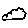
Label: cloud